I will show an image sequence of human cooking. I have annotated the images with numbered circles. Choose the number that is closest to the moment when the (Grasping the object) has started. You are a five-time world champion in this game. Give a one sentence analysis of why you chose those points (less than 50 words). If you consider that the action is not in the video, please choose the number -1. Provide your answer at the end in a json file of this format: {"points": []}
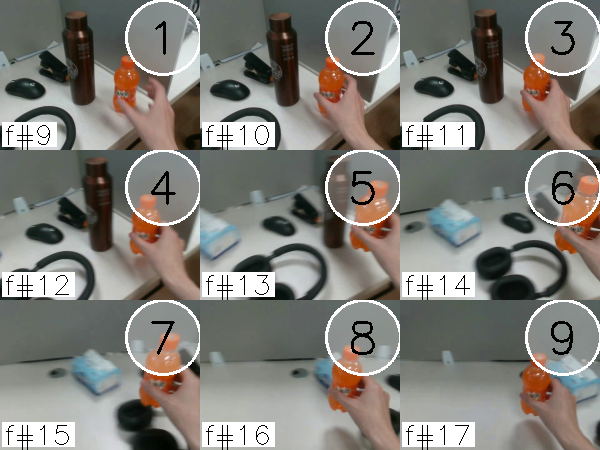
Frame 3 shows the clearest moment of hand-object contact.
{"points": [3]}